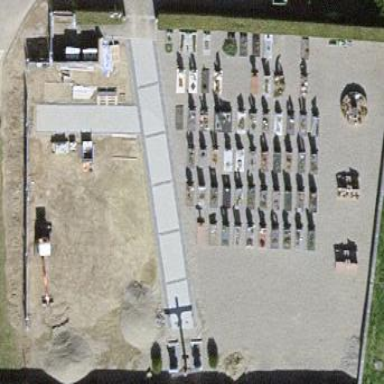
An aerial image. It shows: Cemetery.